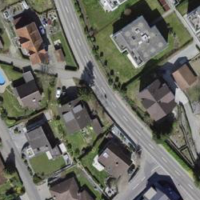
EUNIS habitat code: 54
Species observed at this site:
Colchicum autumnale